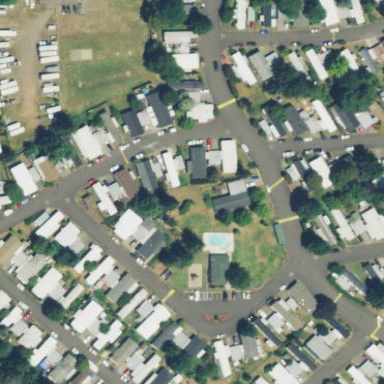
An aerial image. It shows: Residential area known as trailer park.